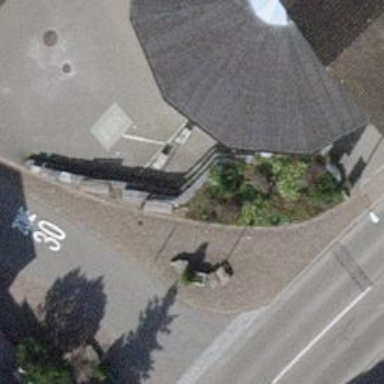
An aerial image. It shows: Brown bench in the vicinity.